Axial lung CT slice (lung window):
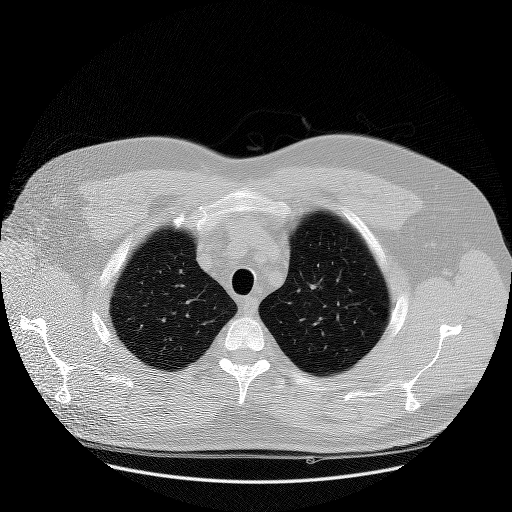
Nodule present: no